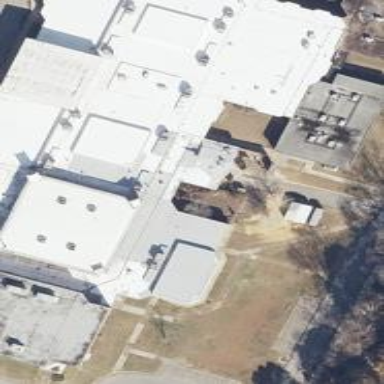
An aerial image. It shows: School building.